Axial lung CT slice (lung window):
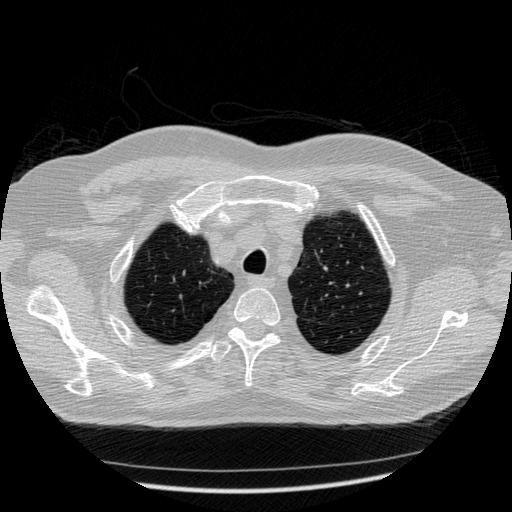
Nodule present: no